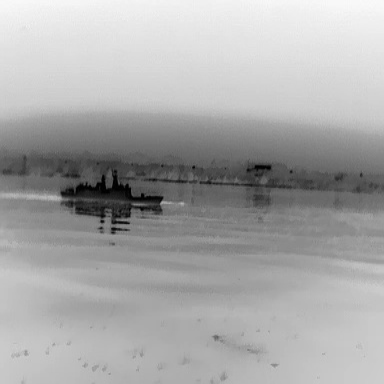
There is a warship in the infrared image.